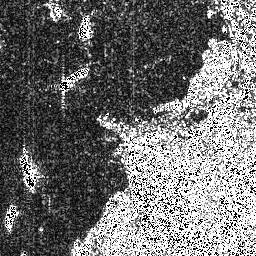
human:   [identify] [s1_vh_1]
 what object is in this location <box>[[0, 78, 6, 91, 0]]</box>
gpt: <ref>1 medium ship at the bottom left</ref>